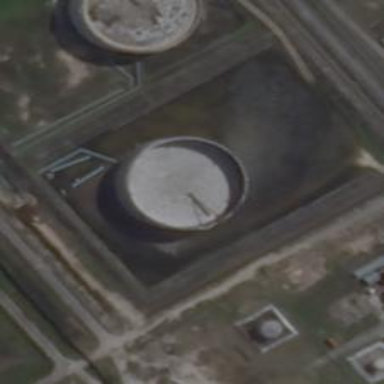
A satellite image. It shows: Storage tank with man-made structure.